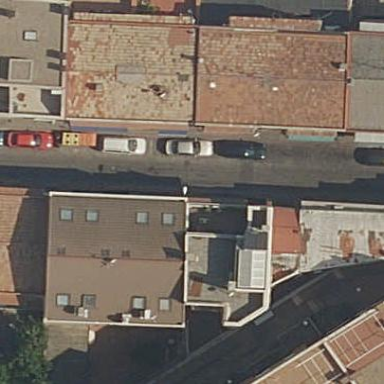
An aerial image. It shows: Part of building.